Interaction volume radius: 5 \u00c5
Interaction volume height: 45 \u00c5
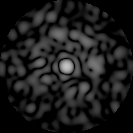
Disorder parameter: 0.8461